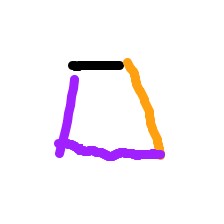
Shape: trapezoid